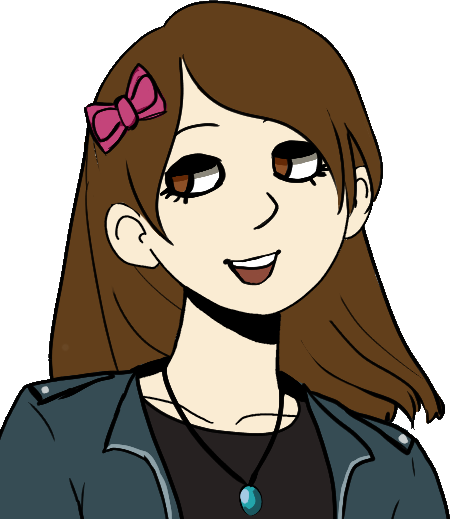
Label: 5_Ashbie_and_Enbie_Girl